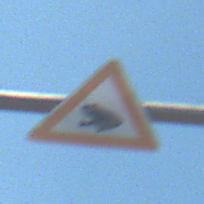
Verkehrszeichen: AmphibienwanderungRechts
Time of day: Midday
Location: Outdoor (Urban)
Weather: Clear
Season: NotSpecified
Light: Natural